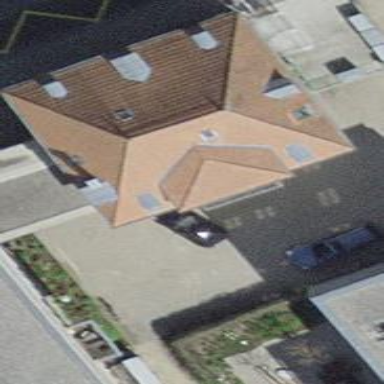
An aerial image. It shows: Hipped-roof building with apartments.